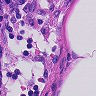
Metastatic tissue present: no